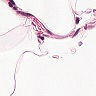
Metastatic tissue present: no